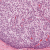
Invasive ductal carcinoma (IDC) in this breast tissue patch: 0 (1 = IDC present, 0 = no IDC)